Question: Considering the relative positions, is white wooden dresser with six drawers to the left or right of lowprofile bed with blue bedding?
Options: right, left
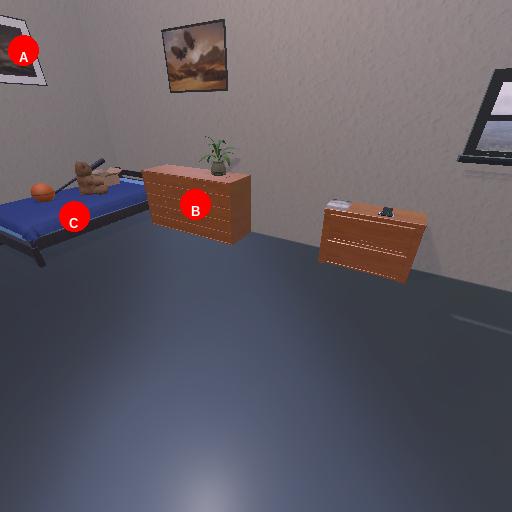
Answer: right